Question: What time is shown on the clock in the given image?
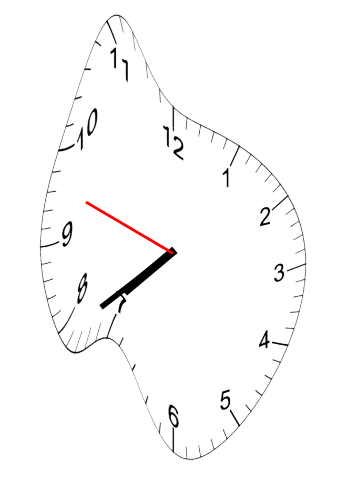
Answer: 07:38:48